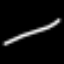
Label: line